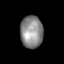
Tissue: prostate
Cell type: T cells
Senescence score: 0.7367
Nuclear area (px): 714
Mean DAPI intensity: 138.346